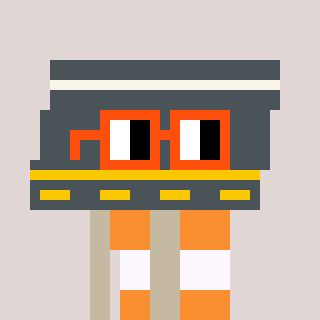
a pixel art character with square orange glasses, a road-shaped head and a bege-colored body on a warm background